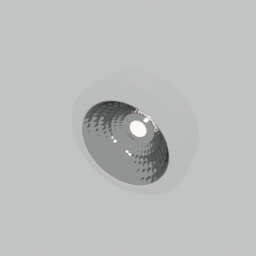
Label: lighting